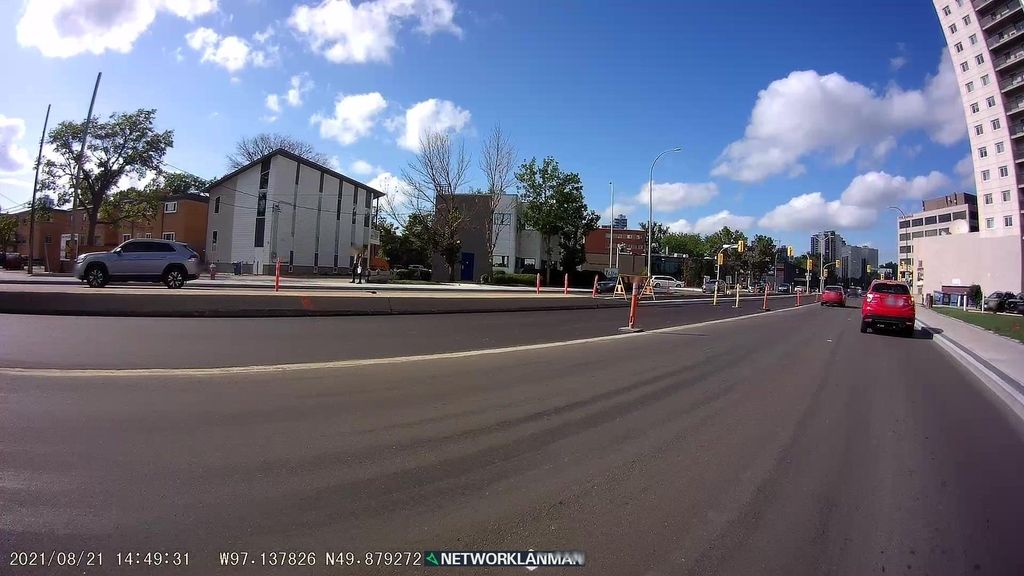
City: winnipeg